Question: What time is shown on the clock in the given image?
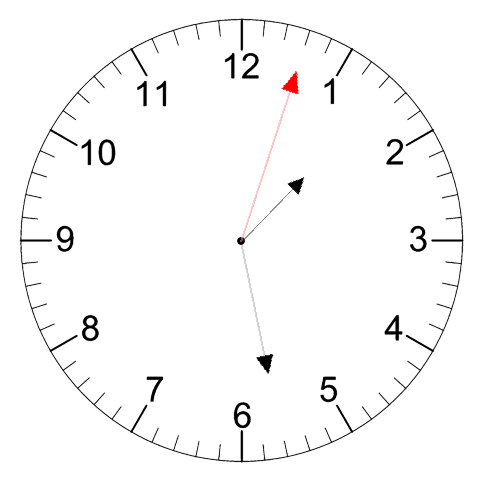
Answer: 01:28:03